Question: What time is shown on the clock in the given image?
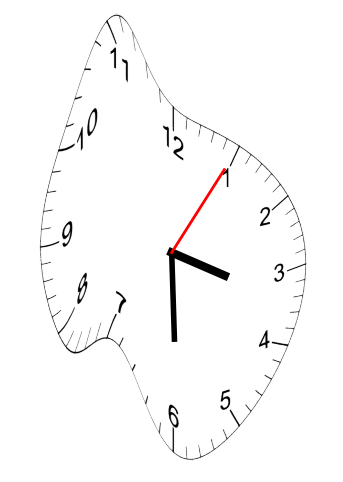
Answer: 03:30:05